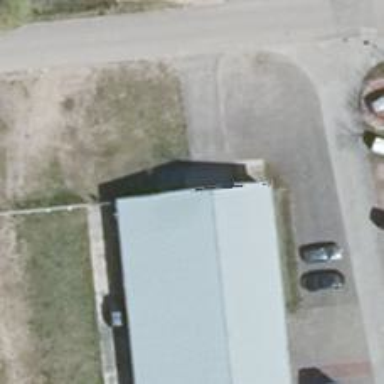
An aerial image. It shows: Ambulance station for emergencies.